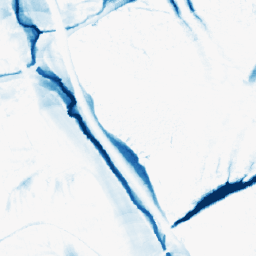
Category: morphological
Decomposition family: morphological_ellipse
Decomposition parameters: operation: closing
width: 20
height: 50
Upsampling method: area
Upsampling parameters: scale: 2
Upsampling scale: 2